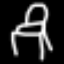
Label: chair